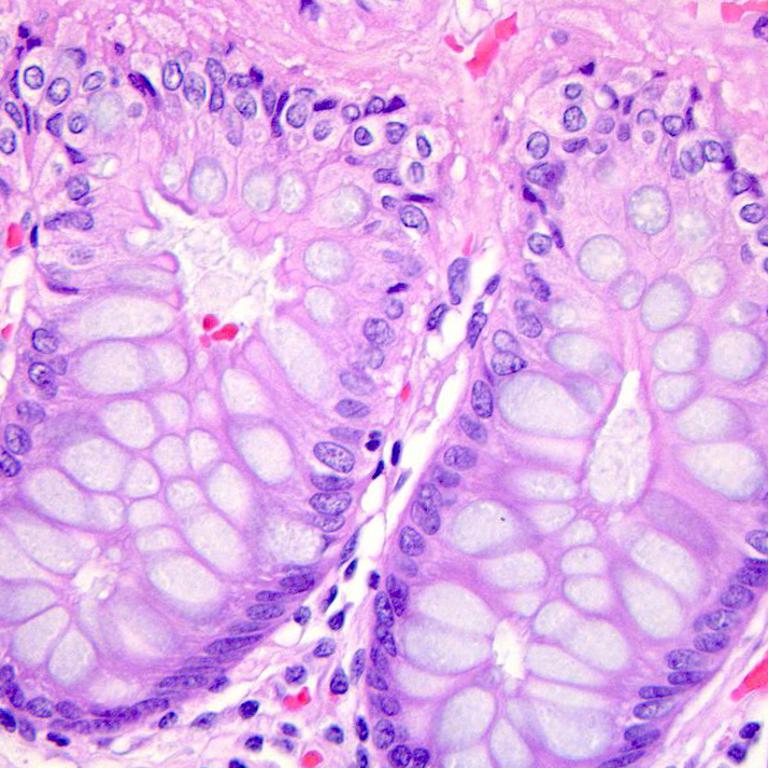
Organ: colon
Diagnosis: benign